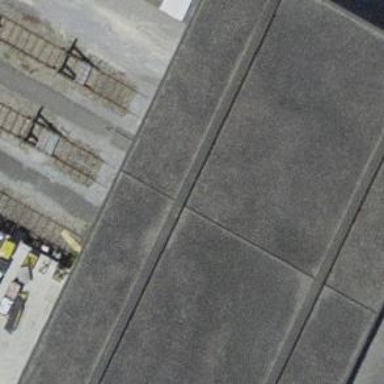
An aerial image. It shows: Railway yard.